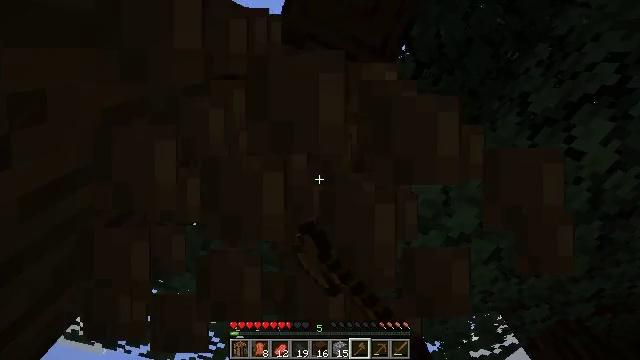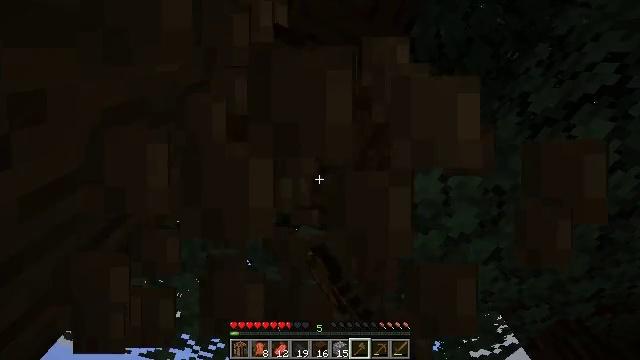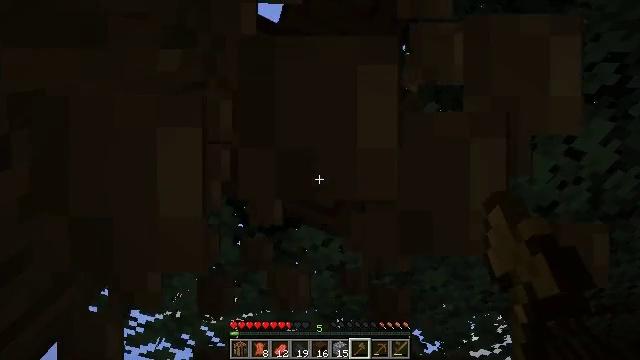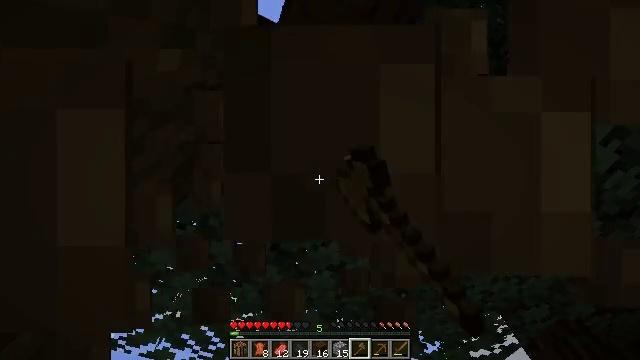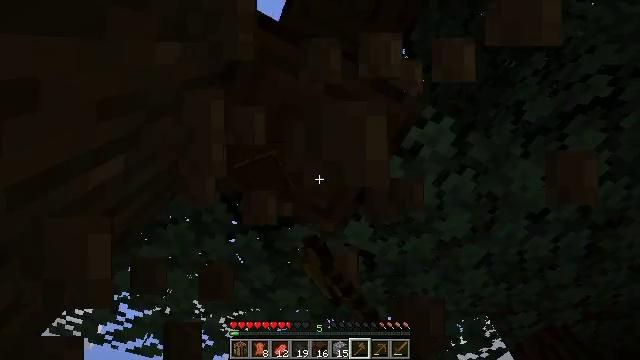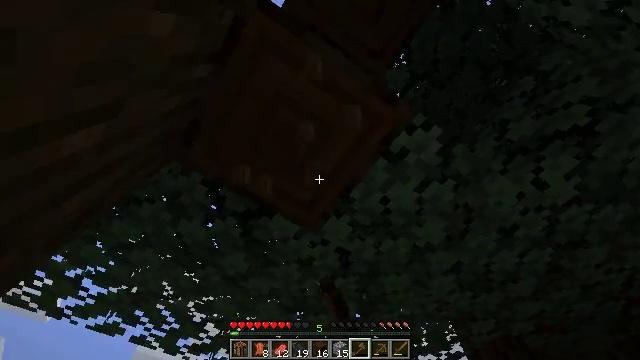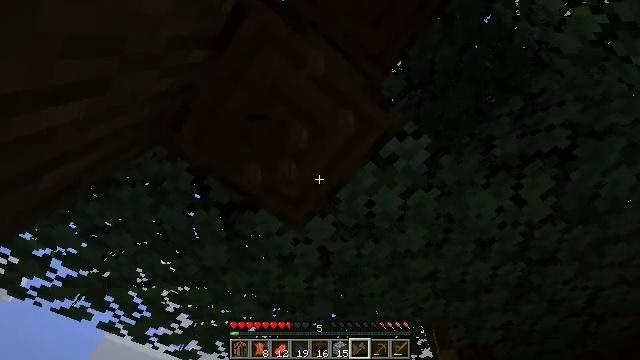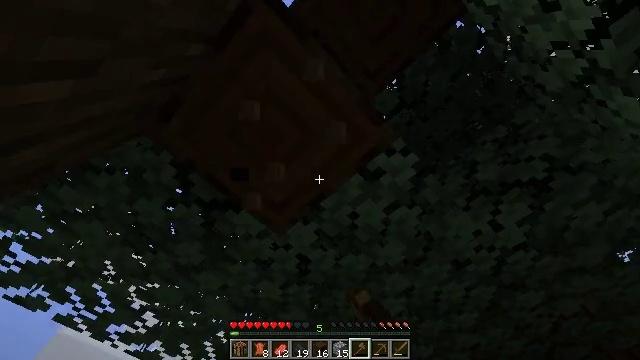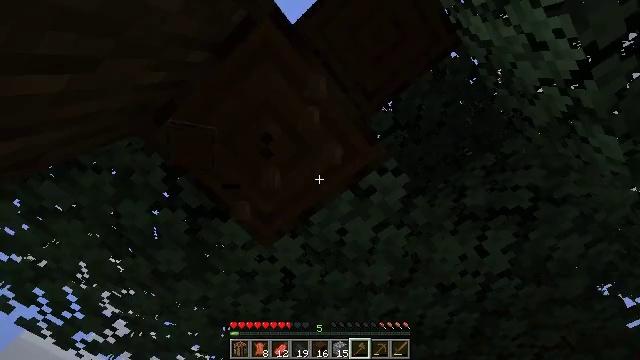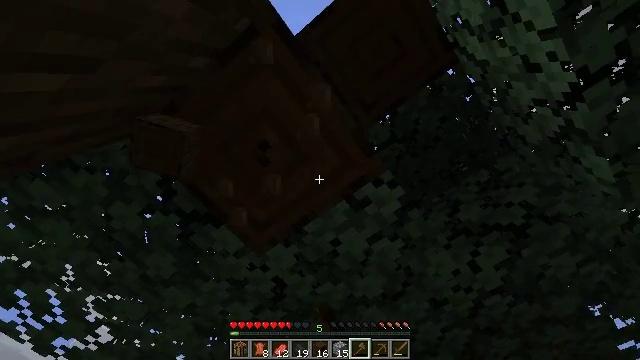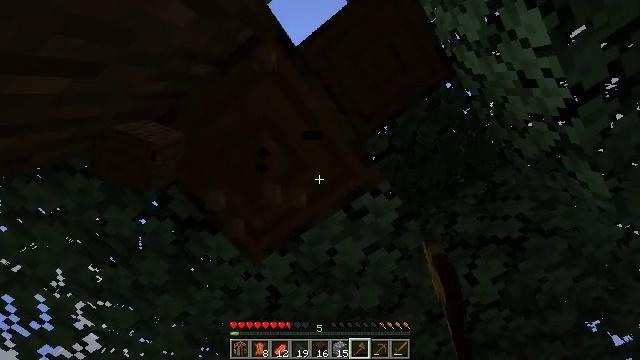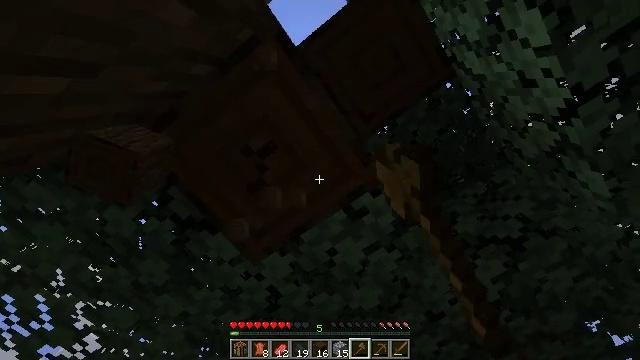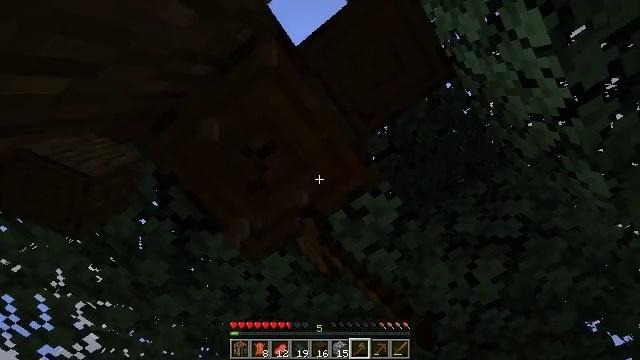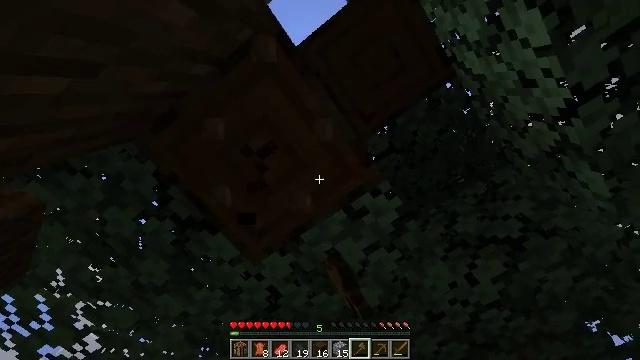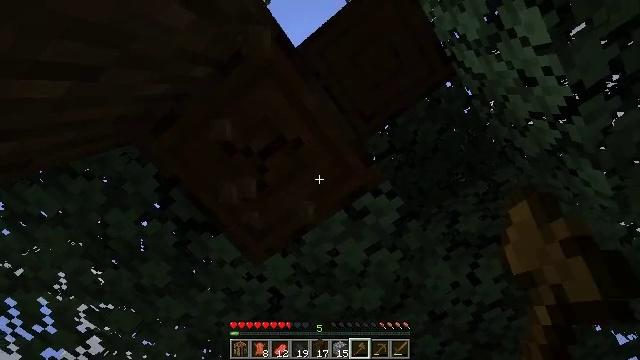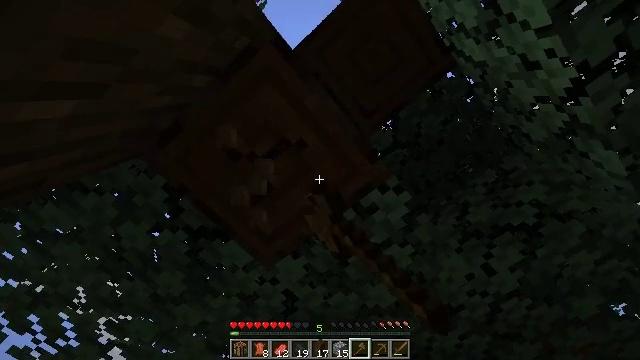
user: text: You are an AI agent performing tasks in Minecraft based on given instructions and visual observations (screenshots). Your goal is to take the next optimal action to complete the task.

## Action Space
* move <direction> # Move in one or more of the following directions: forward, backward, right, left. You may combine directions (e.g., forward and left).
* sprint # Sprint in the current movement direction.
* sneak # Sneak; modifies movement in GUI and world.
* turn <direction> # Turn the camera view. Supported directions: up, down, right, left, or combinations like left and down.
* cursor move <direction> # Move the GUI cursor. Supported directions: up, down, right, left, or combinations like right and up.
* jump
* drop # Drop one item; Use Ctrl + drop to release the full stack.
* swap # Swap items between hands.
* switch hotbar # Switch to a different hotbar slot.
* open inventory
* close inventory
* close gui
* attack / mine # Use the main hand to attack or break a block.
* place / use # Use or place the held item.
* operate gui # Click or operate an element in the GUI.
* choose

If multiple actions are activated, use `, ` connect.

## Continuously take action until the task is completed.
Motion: motion action
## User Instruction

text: Harvest dark oak log for resources.
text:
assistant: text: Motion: attack / mine
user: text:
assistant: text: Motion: attack / mine
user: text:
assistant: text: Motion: attack / mine
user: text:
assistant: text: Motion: turn right, attack / mine
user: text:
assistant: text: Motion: turn right and down, attack / mine
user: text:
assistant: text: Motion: turn right, attack / mine
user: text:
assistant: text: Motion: turn right and up, attack / mine
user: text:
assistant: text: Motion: turn right and up, attack / mine
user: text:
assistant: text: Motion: turn right and up, attack / mine
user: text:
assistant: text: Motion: turn right and up, attack / mine
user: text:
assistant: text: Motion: attack / mine
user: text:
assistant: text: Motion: attack / mine
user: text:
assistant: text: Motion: attack / mine
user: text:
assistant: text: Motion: attack / mine
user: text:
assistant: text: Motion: turn left, attack / mine
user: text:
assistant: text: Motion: turn left, attack / mine
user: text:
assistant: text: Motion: attack / mine
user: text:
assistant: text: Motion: attack / mine
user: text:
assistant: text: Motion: attack / mine
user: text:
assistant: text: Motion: attack / mine
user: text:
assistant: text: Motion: attack / mine
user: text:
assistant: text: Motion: attack / mine
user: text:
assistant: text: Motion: attack / mine
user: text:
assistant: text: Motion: turn left, attack / mine
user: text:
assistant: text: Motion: attack / mine
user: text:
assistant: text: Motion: attack / mine
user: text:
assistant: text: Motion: turn up, attack / mine
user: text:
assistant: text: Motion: turn up, attack / mine
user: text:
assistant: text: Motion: attack / mine
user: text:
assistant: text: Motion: attack / mine